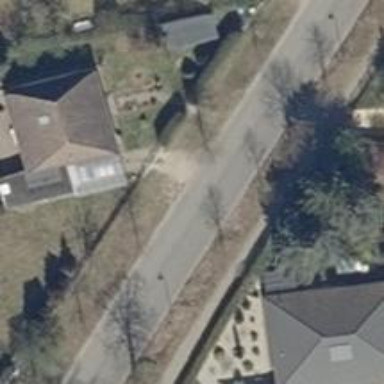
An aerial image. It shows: Asphalt road classified as tertiary.